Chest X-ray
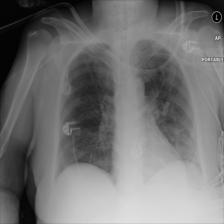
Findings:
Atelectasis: negative
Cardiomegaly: negative
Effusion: negative
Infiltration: positive
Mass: negative
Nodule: negative
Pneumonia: negative
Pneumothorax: negative
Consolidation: negative
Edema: negative
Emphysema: negative
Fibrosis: negative
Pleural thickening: negative
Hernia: negative